Question: Requesting a page from IIS (hosts ASP.NET MVC 3 site) with url containing web.config gives 404 error. Urls with app.config have no problem. Local Visual Studio development server has no issues with this type of urls.
1 - What are any other special words other than web.config, being handled this way by IIS?
In request filtering page/hidden segments tab this is the current state:

I guess these are the words being handled by IIS this way. So these are the default words I think and this list is configurable (new items can be added to this list).
2 - Are there any quick fixes (like by web.config modification) to handle urls with these special words?
Btw, I am not trying to serve the web.config file. Url format is :
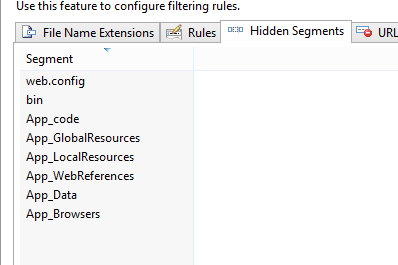
Answer: This is part of the IIS configuration under the 'Request Filtering' section:

You can add/remove filters.
, I do believe this is a really to remove 'web.config' from it.
<URL>